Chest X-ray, PA view. Patient: 27 years old, sex M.
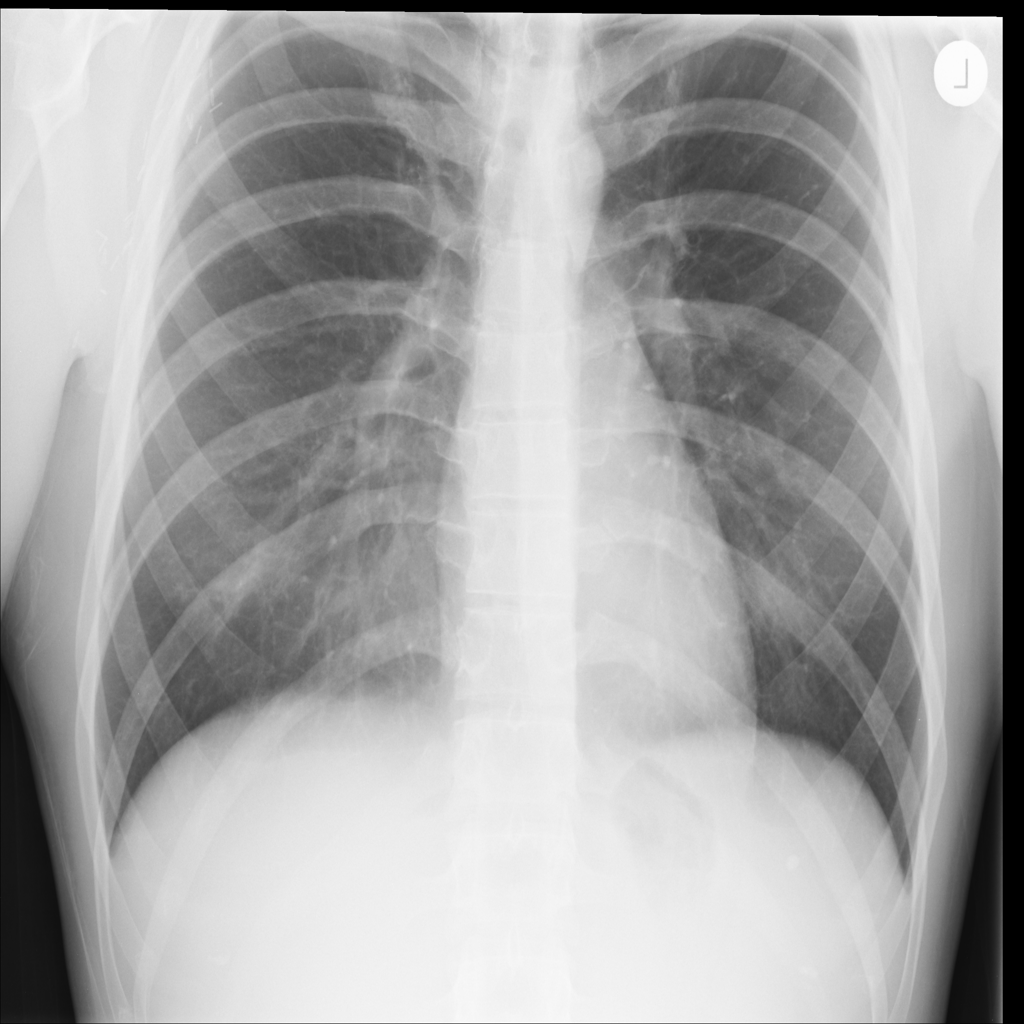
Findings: No Finding